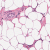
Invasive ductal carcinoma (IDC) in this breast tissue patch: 0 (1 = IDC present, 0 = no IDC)